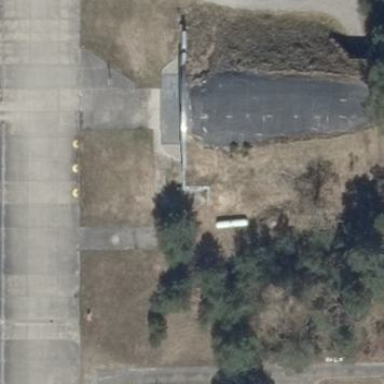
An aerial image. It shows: Military bunker that serves as hardened aircraft shelter.